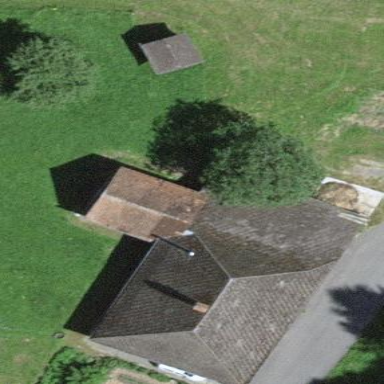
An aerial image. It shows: Farm building.